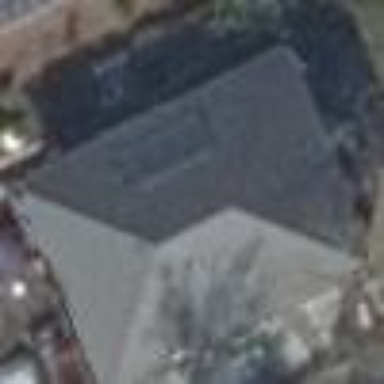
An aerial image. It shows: Detached building with hipped roof shape.